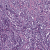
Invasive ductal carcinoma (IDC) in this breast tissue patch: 1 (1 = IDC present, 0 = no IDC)